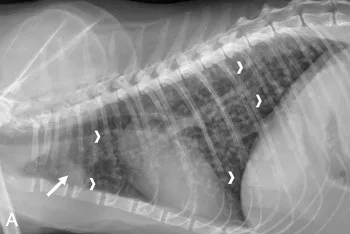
Four right lateral thoracic radiographs obtained from a cat with a compressive Coccidioides spp. Spinal granuloma from initial presentation and three time points after decompressive neurosurgery and fluconazole therapy. Earliest study performed on initial presentation, before surgery, revealed a miliary pulmonary pattern with numerous small soft tissue nodules (white chevrons) in all lung lobes, and ,sternal lymphadenomegaly (solid white arrow).
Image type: radiology (x_ray)